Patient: sex M, age 48
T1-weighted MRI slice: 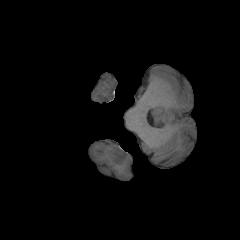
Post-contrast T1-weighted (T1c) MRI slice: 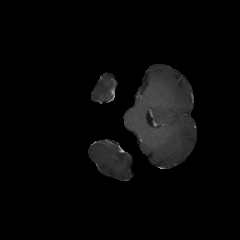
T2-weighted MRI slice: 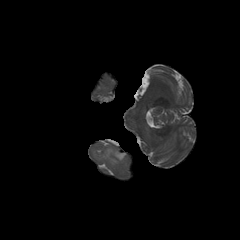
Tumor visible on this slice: yes
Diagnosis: Oligodendroglioma, IDH-mutant, 1p/19q-codeleted
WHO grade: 2